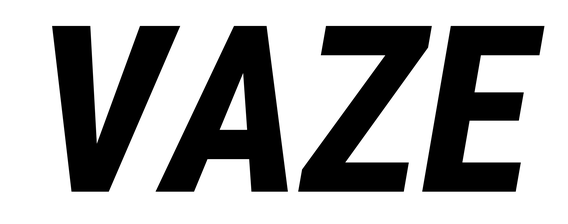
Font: Roboto-Italic_Condensed_ExtraBold_Italic